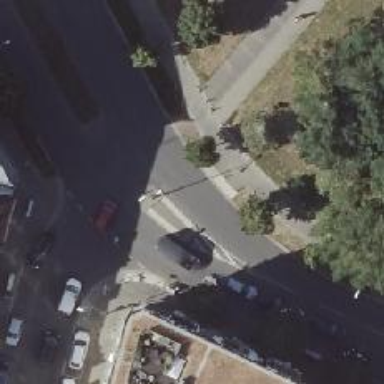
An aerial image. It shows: Footway with crossing that has island.